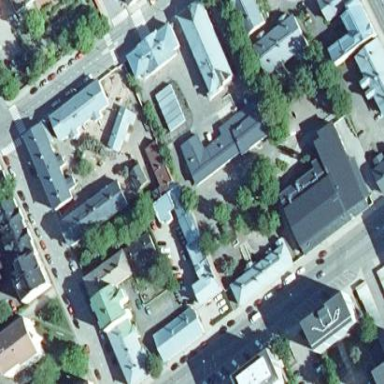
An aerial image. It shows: View of city block.